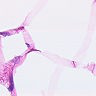
Metastatic tissue present: no